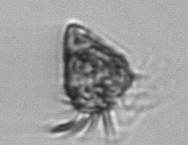
Label: Ciliophora